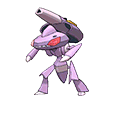
Pok\u00e9mon: genesect